Interaction volume radius: 10 \u00c5
Interaction volume height: 25 \u00c5
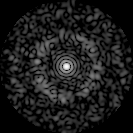
Disorder parameter: 0.8455